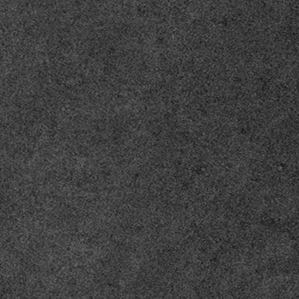
Label: frost